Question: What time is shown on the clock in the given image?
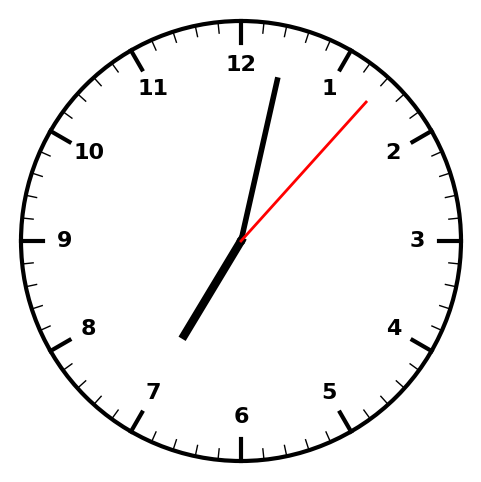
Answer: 07:02:07